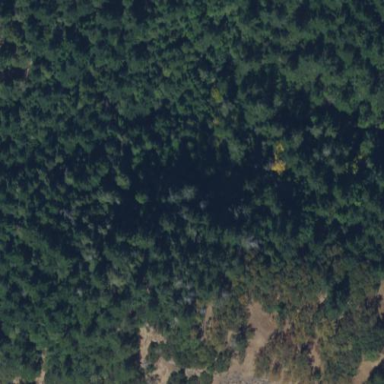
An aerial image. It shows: Forest area.